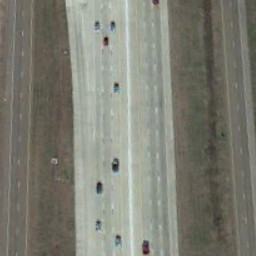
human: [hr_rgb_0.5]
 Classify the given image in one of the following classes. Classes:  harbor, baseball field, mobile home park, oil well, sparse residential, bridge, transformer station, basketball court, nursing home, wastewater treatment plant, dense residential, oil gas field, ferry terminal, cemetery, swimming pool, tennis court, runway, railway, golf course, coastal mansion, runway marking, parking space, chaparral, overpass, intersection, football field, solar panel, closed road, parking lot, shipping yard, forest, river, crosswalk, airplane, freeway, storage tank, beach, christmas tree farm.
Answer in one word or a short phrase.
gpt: freeway